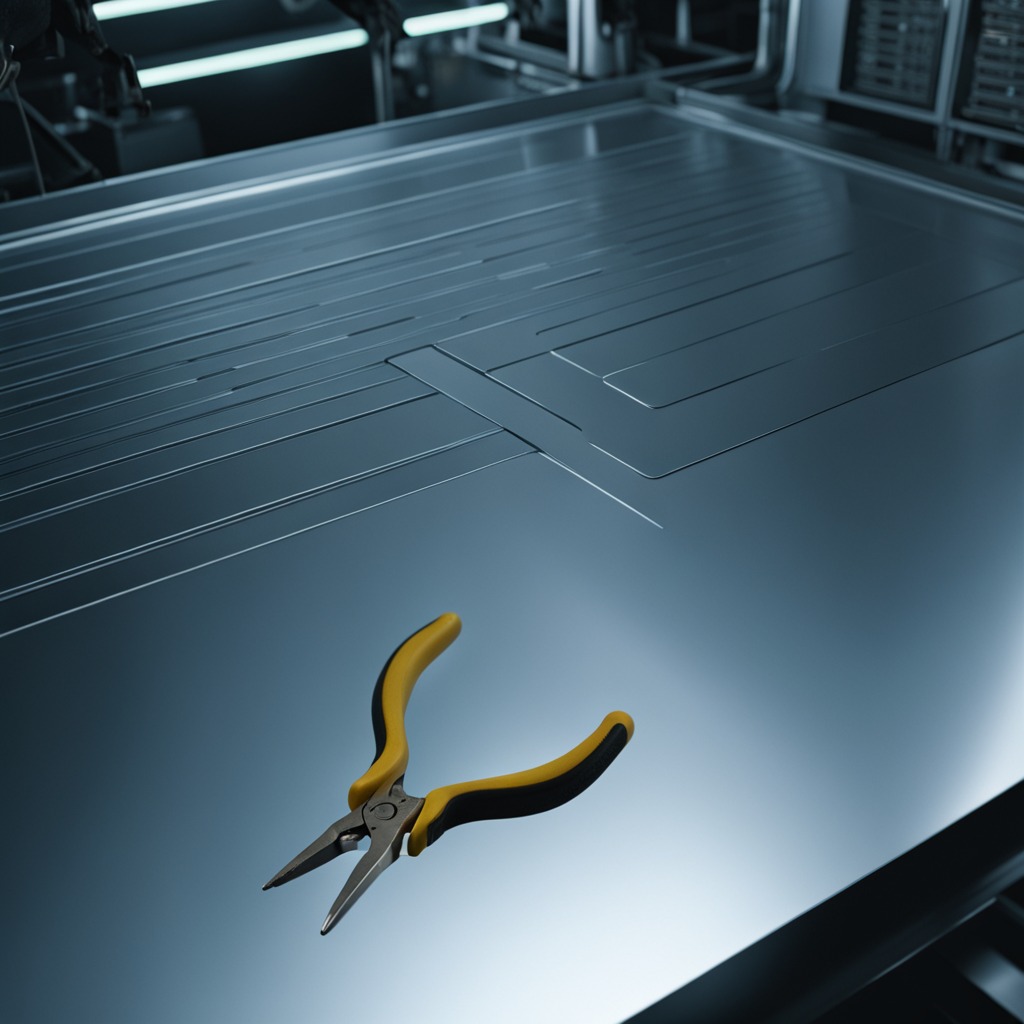
A plier is lying on the metal table in the machine shop under fluorescent lights.